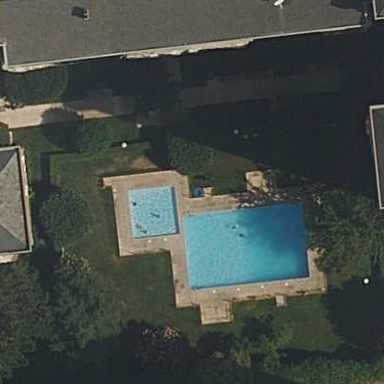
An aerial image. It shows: Swimming pool located in leisure land.